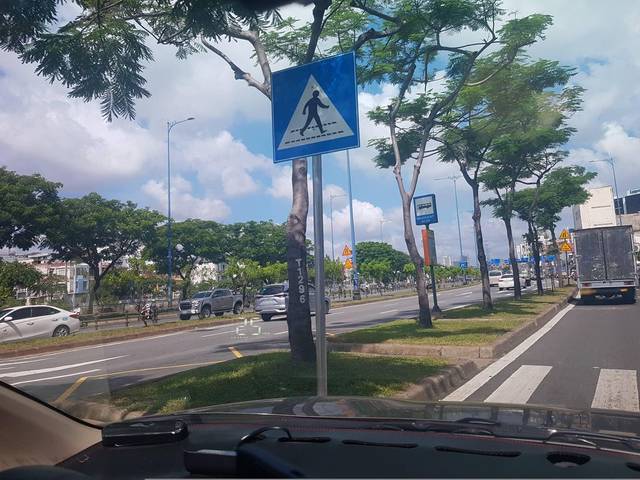
Region: Vietnam
Coordinates: 10.751, 106.665